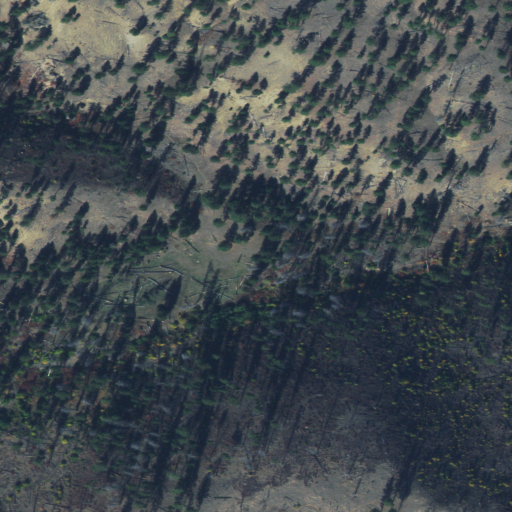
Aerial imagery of plain(s) in Idaho named Corral Flat containing shrub and evergreen forest